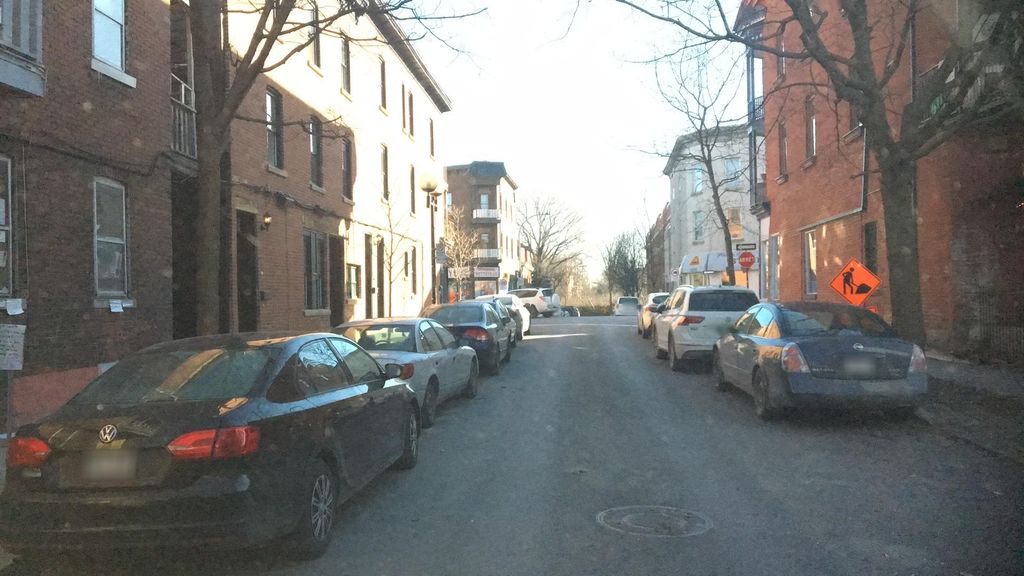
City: montreal